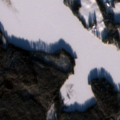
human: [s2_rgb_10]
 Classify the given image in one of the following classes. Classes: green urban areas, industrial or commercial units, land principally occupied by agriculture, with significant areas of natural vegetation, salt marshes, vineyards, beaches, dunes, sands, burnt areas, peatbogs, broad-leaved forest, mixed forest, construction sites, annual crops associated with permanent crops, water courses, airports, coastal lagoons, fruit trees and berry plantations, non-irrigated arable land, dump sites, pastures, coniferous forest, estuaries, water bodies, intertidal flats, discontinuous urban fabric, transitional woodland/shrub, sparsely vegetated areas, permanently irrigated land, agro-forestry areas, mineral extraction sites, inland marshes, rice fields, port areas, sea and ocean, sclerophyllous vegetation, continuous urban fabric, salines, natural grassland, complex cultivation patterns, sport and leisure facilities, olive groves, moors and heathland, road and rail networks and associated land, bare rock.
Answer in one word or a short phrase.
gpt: land principally occupied by agriculture, with significant areas of natural vegetation, coniferous forest, water bodies